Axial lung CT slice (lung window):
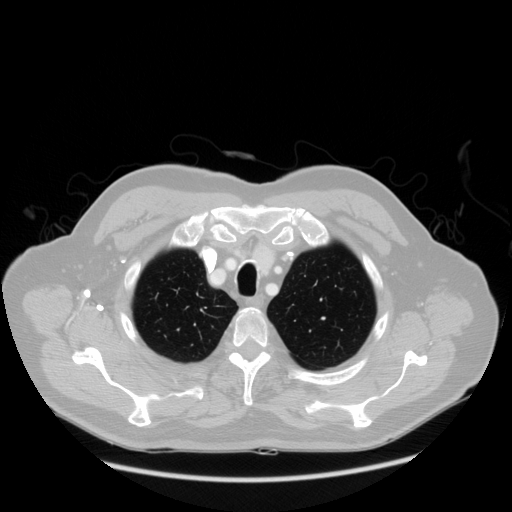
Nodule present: no